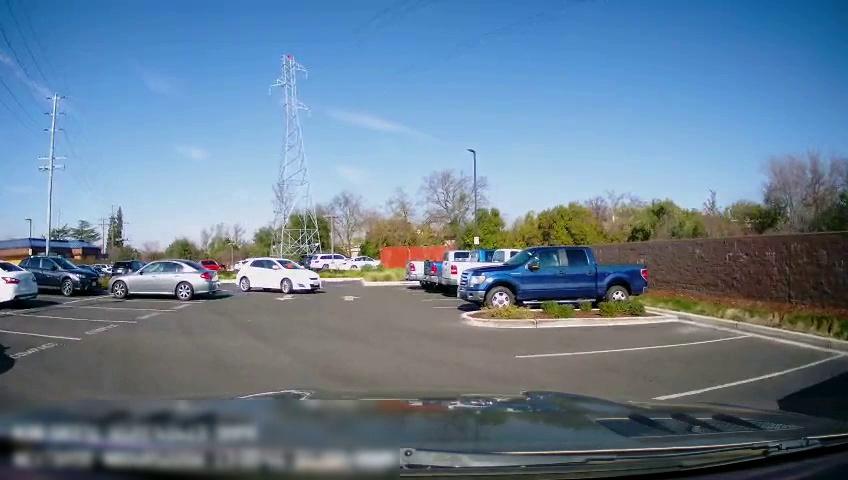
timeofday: Day
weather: Sunny
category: Drivable Space
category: Vehicles | Truck
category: Vehicles | Truck
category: Vehicles | Truck
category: Vehicles | Truck
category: Vehicles | SUV
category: Vehicles | SUV
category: Vehicles | Car
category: Vehicles | SUV
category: Vehicles | Car
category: Vehicles | SUV
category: Vehicles | Car
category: Vehicles | SUV
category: Vehicles | Car
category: Vehicles | SUV
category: Vehicles | Car
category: Vehicles | Car